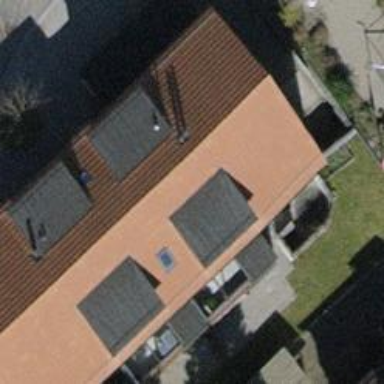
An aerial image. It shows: Apartments building with gabled tile roof.